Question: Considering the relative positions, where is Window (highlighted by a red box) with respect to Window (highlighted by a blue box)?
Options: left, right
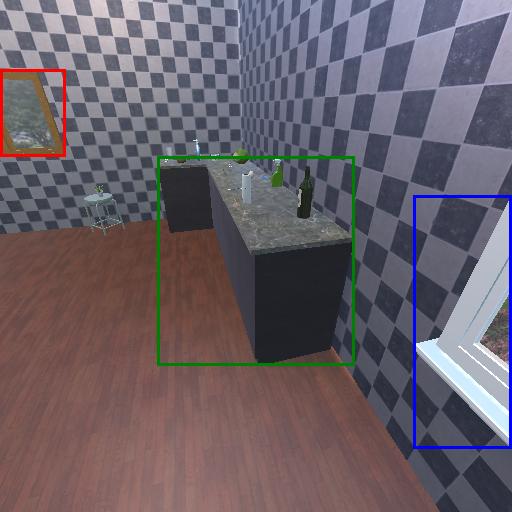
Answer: left